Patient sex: M
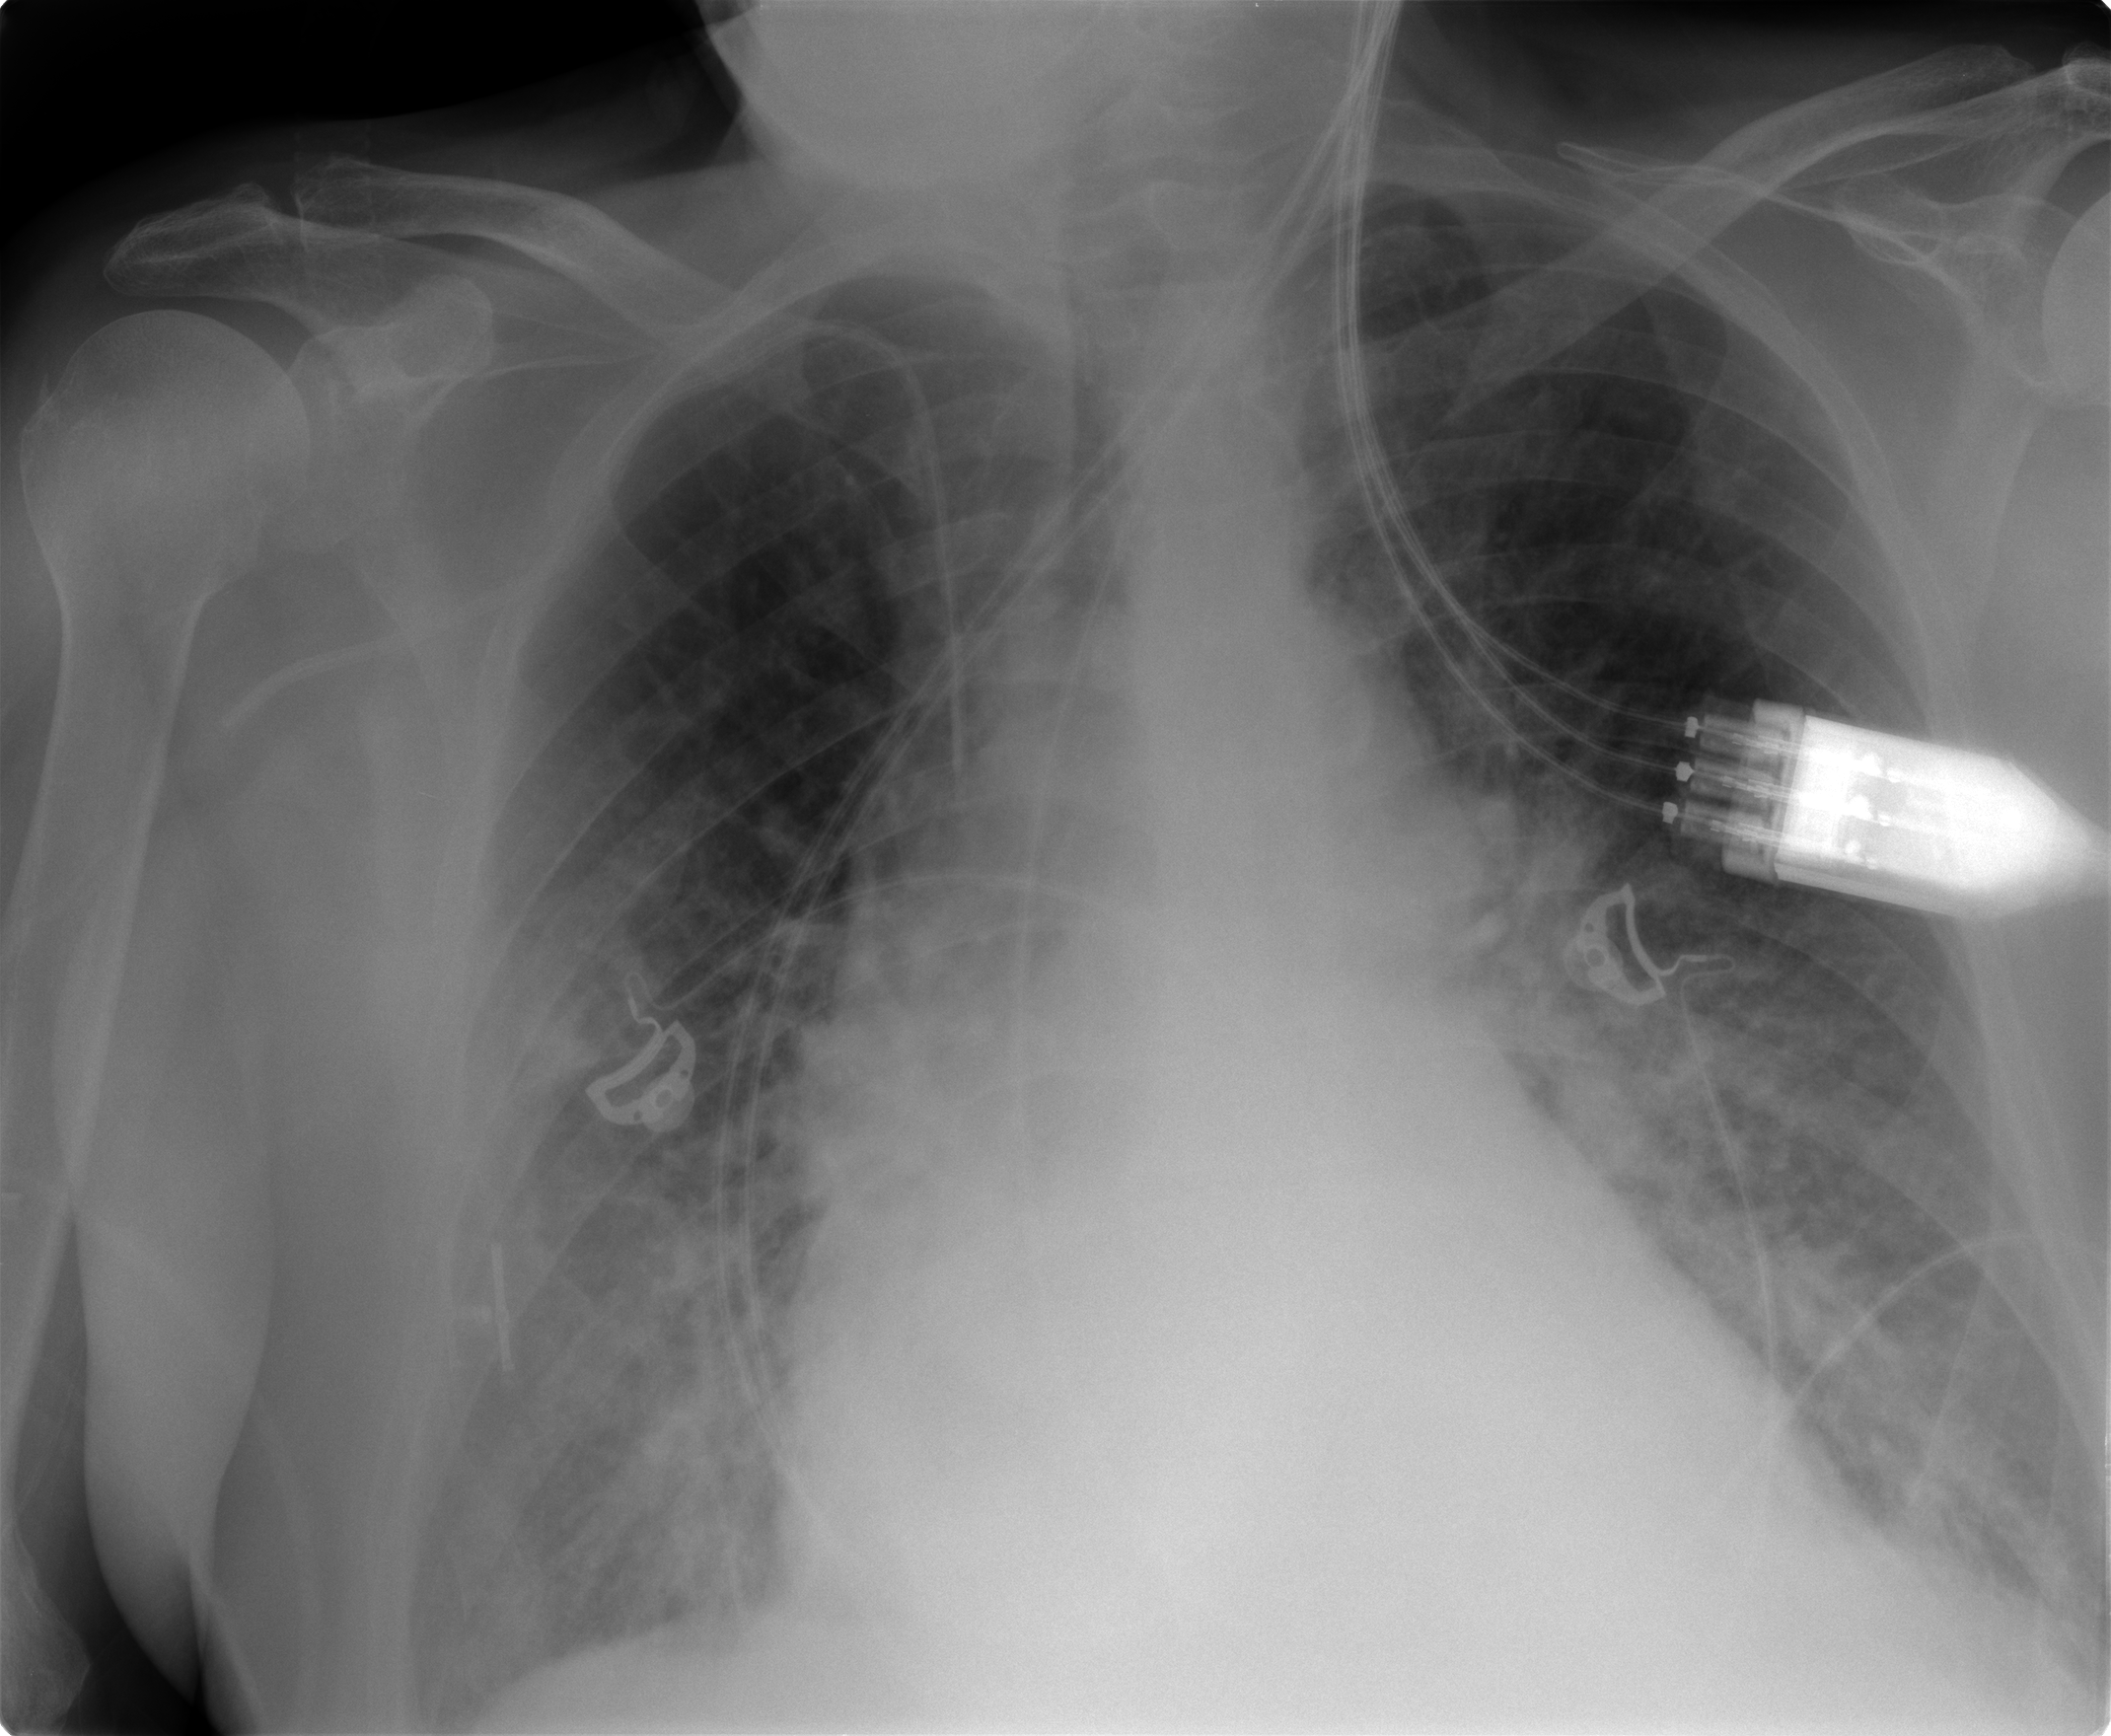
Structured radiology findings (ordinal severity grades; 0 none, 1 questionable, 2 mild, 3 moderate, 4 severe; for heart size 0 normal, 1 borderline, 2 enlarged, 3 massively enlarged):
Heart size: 2
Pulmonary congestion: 2
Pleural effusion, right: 0
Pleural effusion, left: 0
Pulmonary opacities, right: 2
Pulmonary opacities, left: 2
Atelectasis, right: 2
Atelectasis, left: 2